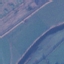
Land use / land cover class: River